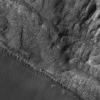
Atmospheric dust classification: not_dusty